Field crop: maize
Growth stage: 2
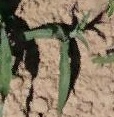
Species: maize